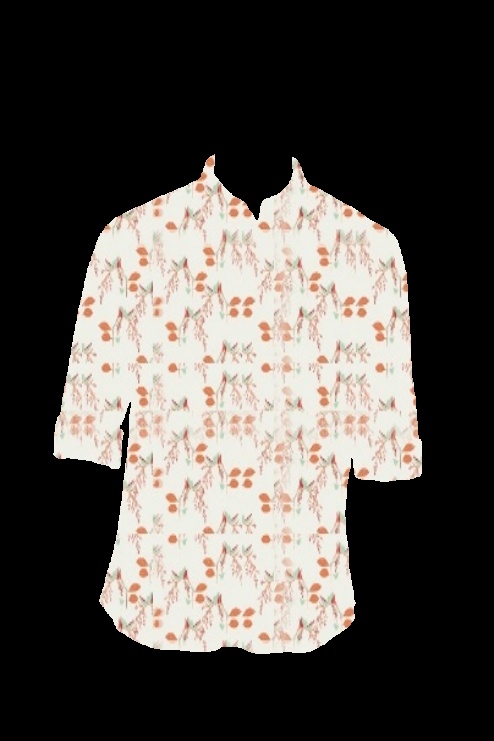
orange multi floral print tee